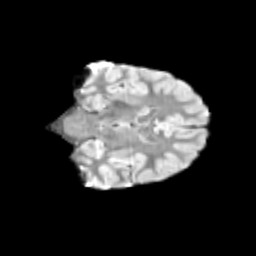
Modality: T2w
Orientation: coronal
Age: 10
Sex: male
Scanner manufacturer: siemens
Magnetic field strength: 3 T
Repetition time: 3.8 s
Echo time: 0.07 s